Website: bh-photo
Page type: delivery-shipping
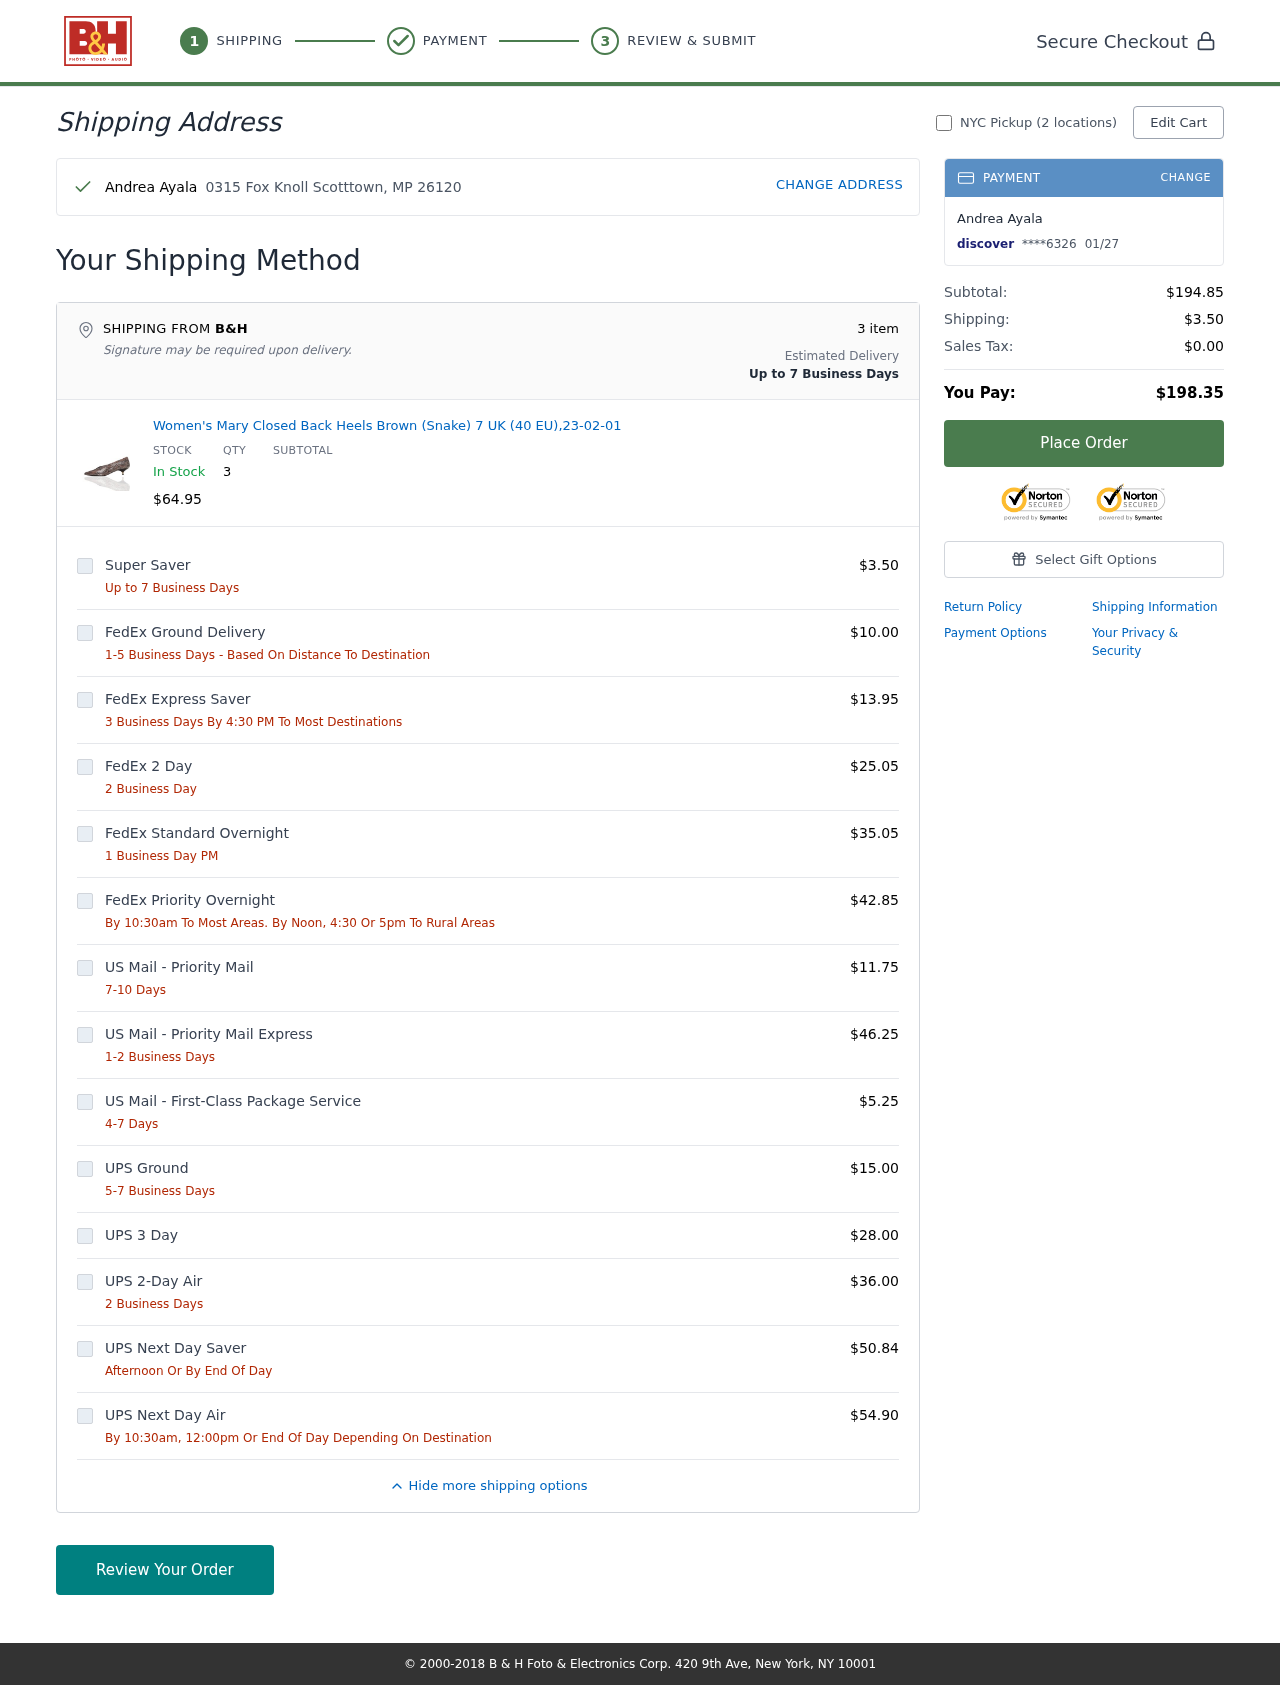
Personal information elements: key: PII_CARD_EXPIRY
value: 01/27
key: PII_CARD_LAST4
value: ****6326
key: PII_CARD_TYPE
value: discover
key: PII_CITY_STATE_ZIP
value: Scotttown, MP 26120
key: PII_FULLNAME
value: Andrea Ayala
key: PII_STREET
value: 0315 Fox Knoll
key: PII_FIRSTNAME
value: Andrea
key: PII_LASTNAME
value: Ayala
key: PII_FULLNAME2
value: Andrea Ayala
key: PII_FULLNAME3
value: Andrea Ayala
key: PII_FIRSTNAME2
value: Andrea
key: PII_FIRSTNAME3
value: Andrea
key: PII_LASTNAME2
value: Ayala
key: PII_LASTNAME3
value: Ayala
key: PII_FIRSTNAME_DERIVED
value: Andrea
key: PII_LASTNAME_DERIVED
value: Ayala
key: PII_FULLNAME_DERIVED
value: Andrea Ayala
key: PII_NAME_FULL_DERIVED
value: Andrea Ayala
Product elements: key: PRODUCT1_NAME
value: Women's Mary Closed Back Heels Brown (Snake) 7 UK (40 EU),23-02-01
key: PRODUCT1_PRICE
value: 64.95
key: PRODUCT1_QUANTITY
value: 3
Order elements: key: ORDER_NUM_ITEMS
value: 3
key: ORDER_SUBTOTAL
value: $194.85
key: ORDER_SHIPPING_COST
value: $3.50
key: ORDER_TAX
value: $0.00
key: ORDER_TOTAL
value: $198.35